一年级 · 计数
一比，算一算。（9 分）

0000

(1) 0 \$ \qquad \$个, \&有 \$ \qquad \$只。

\section*{(2) $Q_{\mathrm{H}} C_{3}$ \& , 再添上——只 $6_{\text {就和 }}$ (同样多 \$ \qquad \$ \$ \qquad \$了。

$$
\text { 个 }
$$

(3) 猴子吃掉左边的 2 个 2 , 还剩 \$ \qquad \$个 Na.
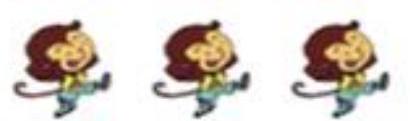
答案: 解( 1 ) $5 ; 3 ; 5 ;>; 3$

(2) $2 ; 2 ; 2$

(3) 3